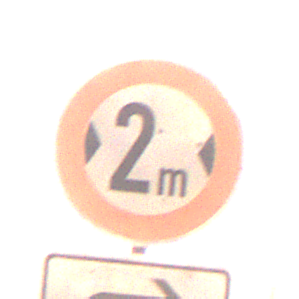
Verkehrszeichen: TatsaechlicheBreite2
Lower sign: RichtungsangabeDurchPfeile5
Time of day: Night
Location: Outdoor (Urban)
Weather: Overcast
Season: Winter
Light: Artificial